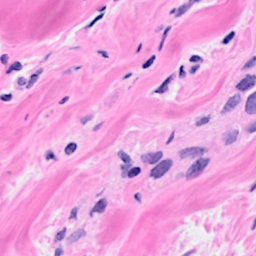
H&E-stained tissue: Breast